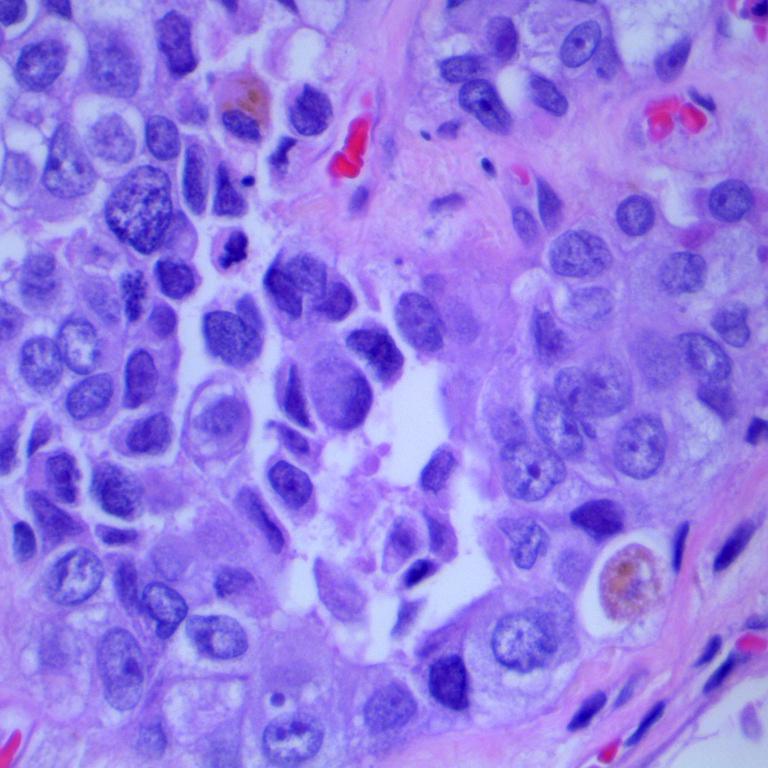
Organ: lung
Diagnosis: adenocarcinomas